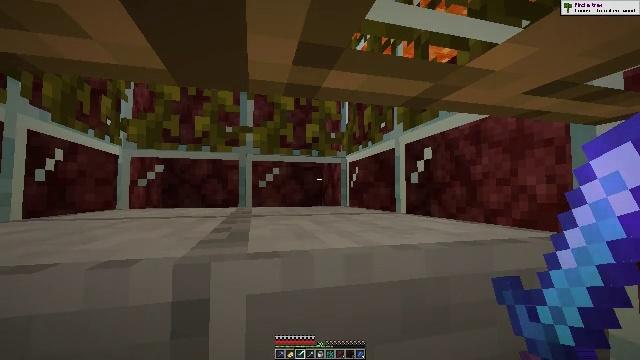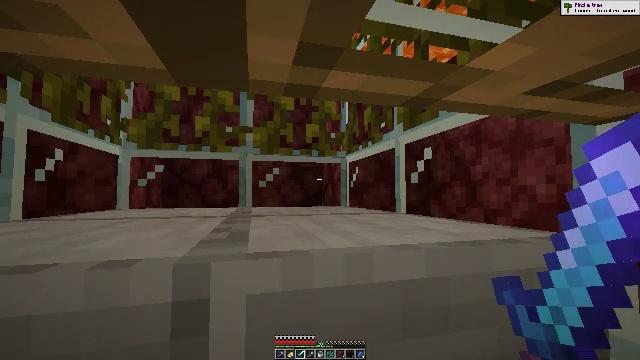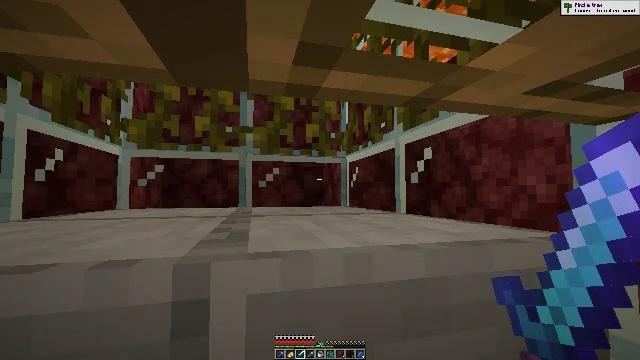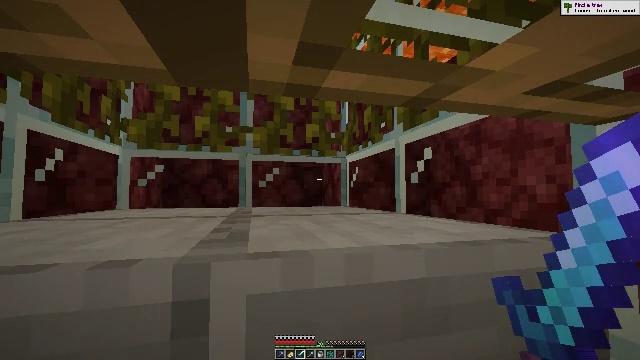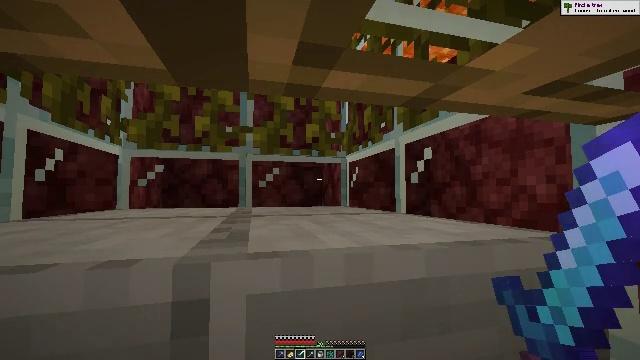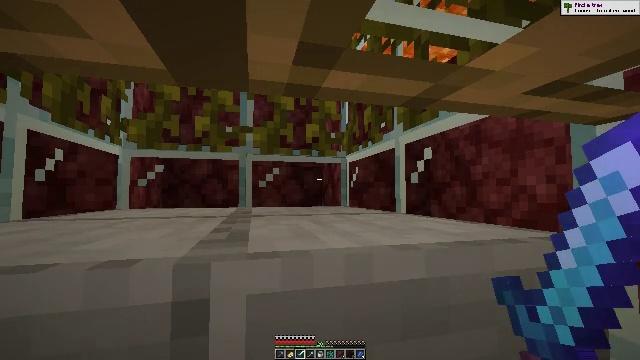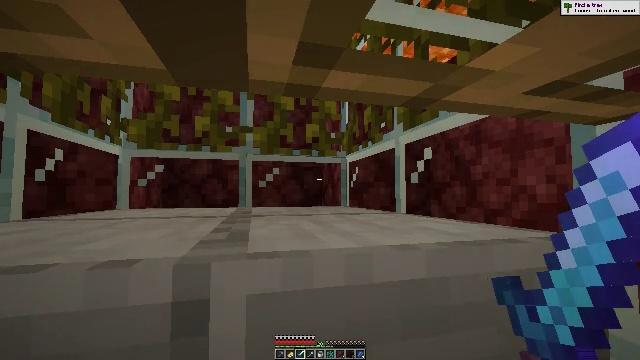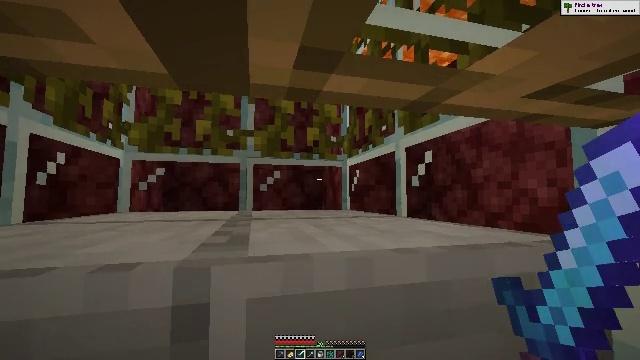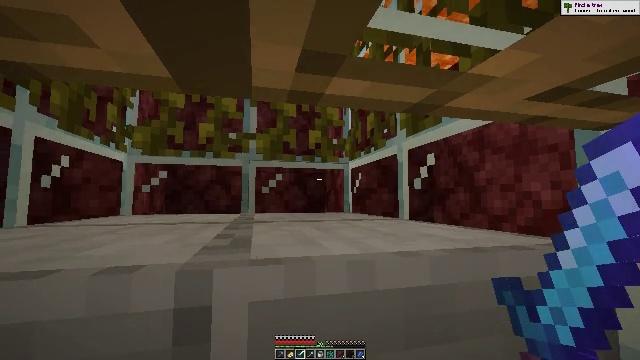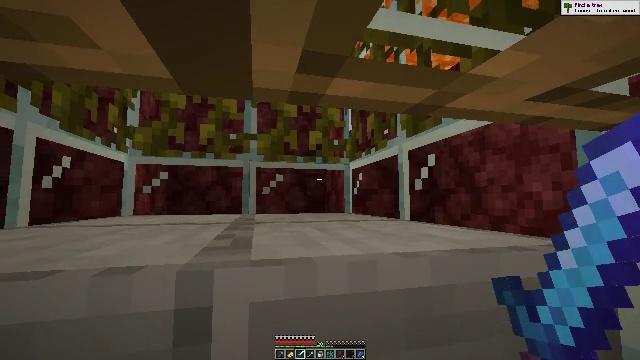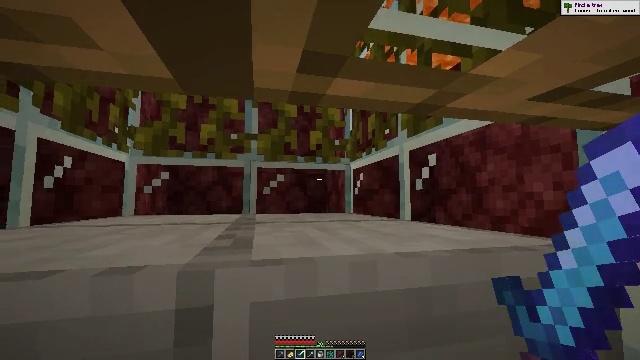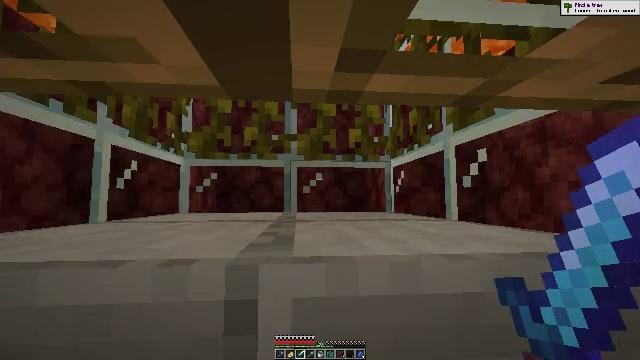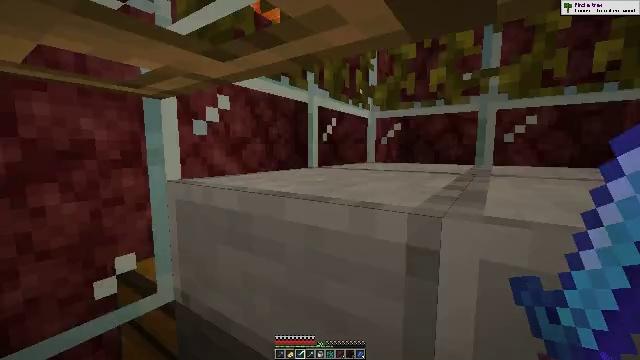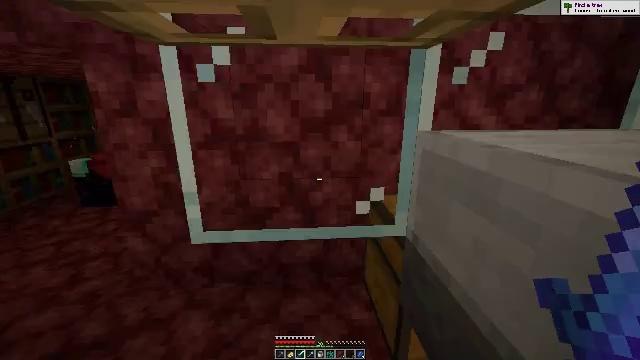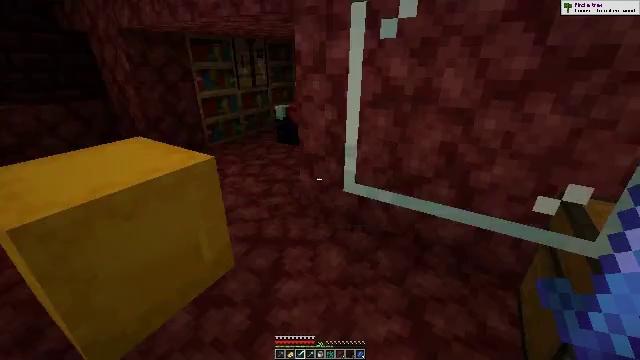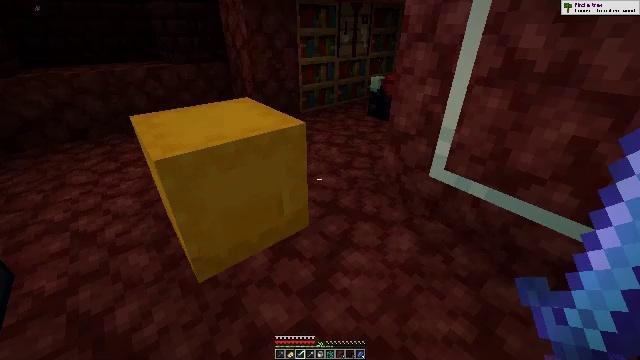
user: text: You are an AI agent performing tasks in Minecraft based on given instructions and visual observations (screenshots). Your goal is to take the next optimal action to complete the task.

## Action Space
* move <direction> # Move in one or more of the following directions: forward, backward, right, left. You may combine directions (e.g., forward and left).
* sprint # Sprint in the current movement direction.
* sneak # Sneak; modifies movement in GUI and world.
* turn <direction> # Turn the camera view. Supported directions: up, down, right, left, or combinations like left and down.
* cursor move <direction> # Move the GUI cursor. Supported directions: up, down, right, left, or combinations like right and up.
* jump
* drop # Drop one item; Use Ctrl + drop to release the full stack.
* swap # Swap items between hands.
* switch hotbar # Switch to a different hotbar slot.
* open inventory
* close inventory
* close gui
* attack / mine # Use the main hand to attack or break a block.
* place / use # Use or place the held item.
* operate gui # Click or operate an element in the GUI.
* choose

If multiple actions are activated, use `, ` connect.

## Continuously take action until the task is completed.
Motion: motion action
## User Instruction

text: Attack the yellow shulker box to pick it up.
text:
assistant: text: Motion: no_op
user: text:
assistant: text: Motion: no_op
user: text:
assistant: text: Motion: no_op
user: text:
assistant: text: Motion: no_op
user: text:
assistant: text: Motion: no_op
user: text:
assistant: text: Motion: no_op
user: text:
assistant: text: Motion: no_op
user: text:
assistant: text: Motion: no_op
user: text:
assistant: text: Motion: no_op
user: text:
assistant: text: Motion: no_op
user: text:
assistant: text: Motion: turn left
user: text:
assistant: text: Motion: turn left and down
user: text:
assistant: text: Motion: turn left and down
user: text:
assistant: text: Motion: turn left and down
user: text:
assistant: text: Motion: turn left and down
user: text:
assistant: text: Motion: turn left
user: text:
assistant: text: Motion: turn right
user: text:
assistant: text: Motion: no_op
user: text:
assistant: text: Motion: no_op
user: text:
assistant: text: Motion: no_op
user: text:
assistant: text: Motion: no_op
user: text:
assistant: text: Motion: no_op
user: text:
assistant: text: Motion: turn left and up
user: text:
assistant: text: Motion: turn left
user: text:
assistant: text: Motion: turn left
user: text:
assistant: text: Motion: turn left
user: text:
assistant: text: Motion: turn right
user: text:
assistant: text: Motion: turn right
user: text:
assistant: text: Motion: use / place
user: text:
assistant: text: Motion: use / place